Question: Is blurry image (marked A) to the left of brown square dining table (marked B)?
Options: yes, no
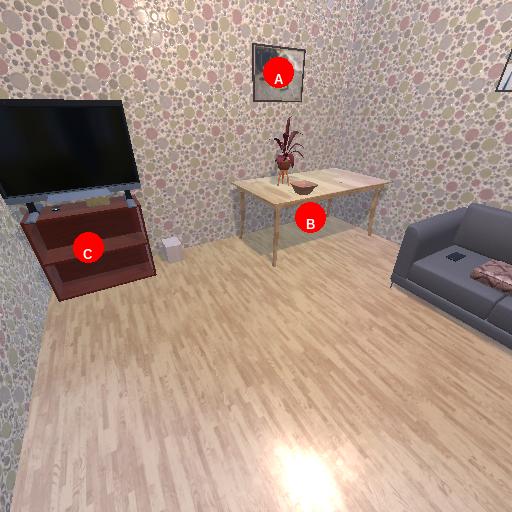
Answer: yes